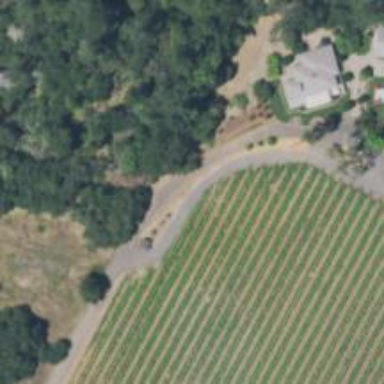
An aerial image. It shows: Driveway leading to service road.